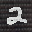
Label: 2